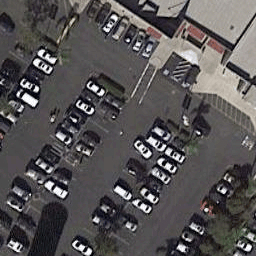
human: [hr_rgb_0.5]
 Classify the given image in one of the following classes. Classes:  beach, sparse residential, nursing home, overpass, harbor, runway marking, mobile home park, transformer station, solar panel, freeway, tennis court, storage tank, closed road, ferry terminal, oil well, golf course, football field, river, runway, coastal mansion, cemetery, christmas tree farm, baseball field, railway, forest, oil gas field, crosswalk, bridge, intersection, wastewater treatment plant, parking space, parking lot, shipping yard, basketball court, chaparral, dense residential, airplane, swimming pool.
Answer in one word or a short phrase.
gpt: parking lot